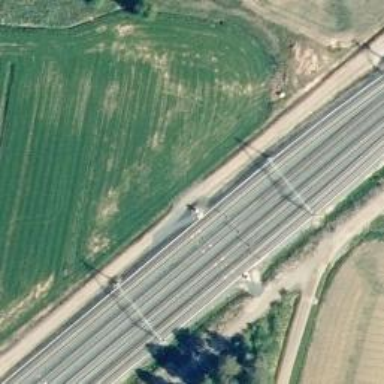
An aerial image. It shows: Railway track with continuous electrified contact lines.